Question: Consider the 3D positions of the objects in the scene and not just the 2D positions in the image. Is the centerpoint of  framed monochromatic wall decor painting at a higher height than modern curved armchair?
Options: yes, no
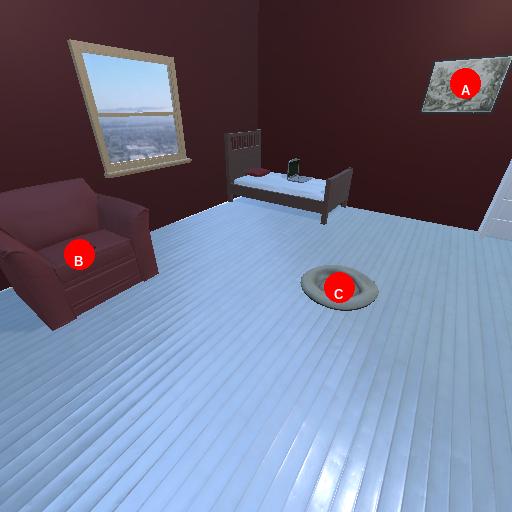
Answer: yes